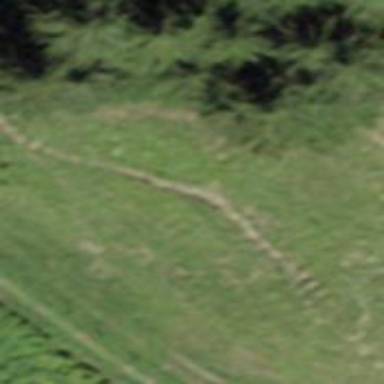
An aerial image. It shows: Path on the ground.